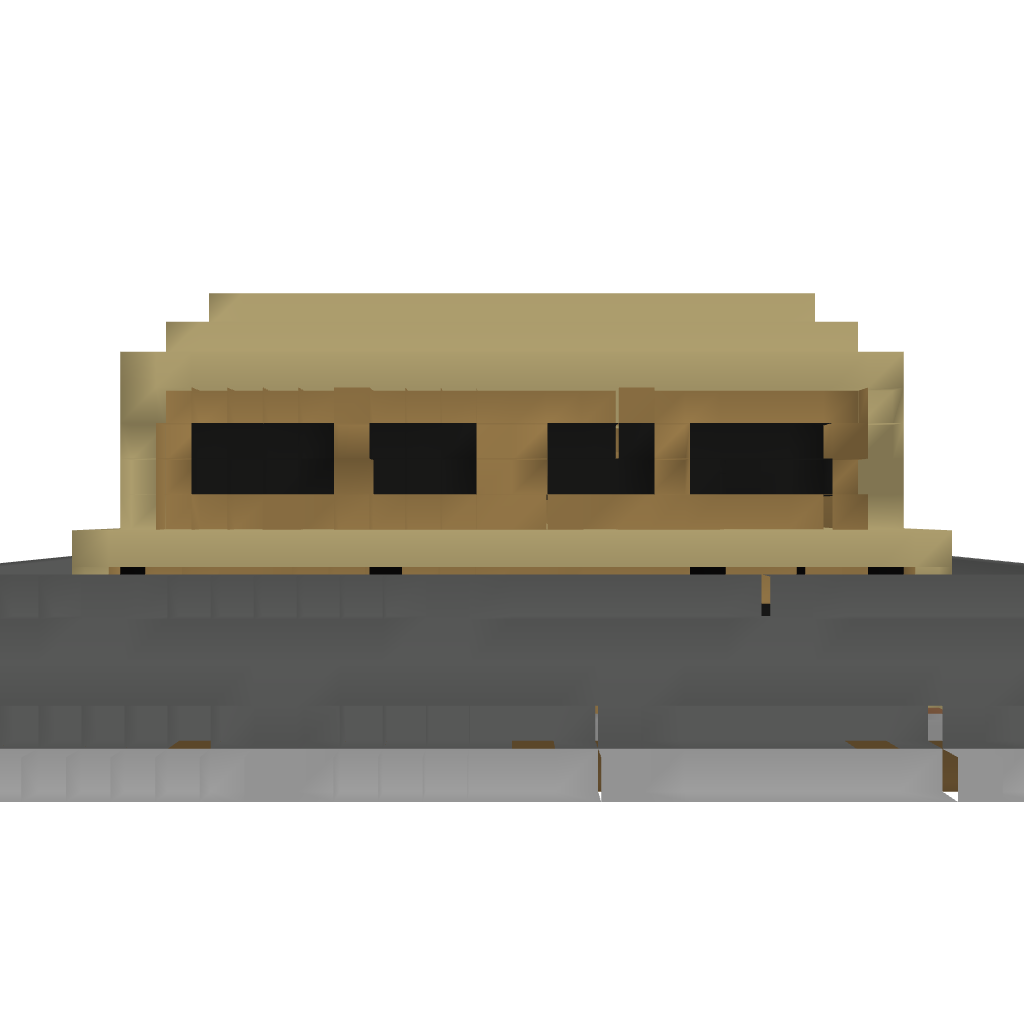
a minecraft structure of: Little House